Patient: sex M, age 57
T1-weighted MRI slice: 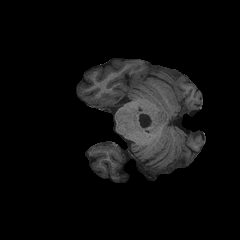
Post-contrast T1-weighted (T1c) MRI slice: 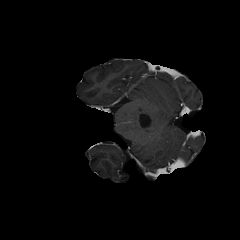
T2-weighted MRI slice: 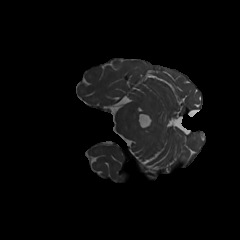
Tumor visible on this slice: no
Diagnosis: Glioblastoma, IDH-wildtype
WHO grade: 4